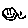
Label: smiley face